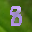
Label: 8